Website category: jobs
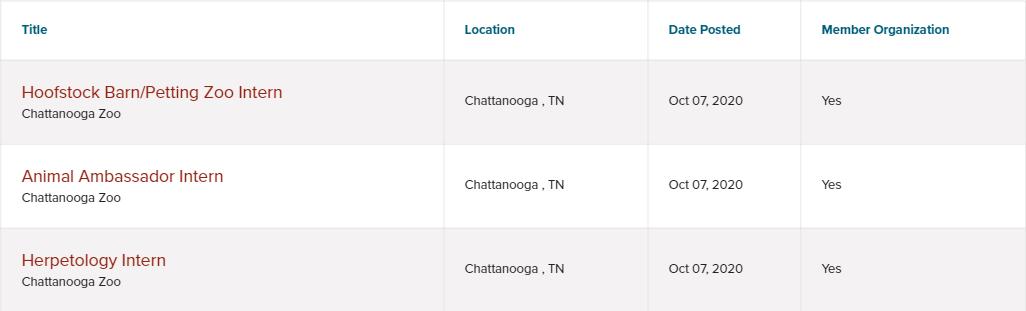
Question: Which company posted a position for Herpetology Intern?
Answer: Chattanooga Zoo

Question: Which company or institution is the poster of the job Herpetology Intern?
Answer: Chattanooga Zoo

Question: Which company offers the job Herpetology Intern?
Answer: Chattanooga Zoo

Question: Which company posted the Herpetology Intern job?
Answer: Chattanooga Zoo

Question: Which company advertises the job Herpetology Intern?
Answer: Chattanooga Zoo

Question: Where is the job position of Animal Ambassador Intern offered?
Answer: Chattanooga , TN

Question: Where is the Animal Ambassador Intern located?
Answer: Chattanooga , TN

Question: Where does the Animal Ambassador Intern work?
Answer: Chattanooga , TN

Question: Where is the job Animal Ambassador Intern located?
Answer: Chattanooga , TN

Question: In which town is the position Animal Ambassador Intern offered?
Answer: Chattanooga , TN

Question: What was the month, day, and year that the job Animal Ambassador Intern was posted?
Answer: Oct 07, 2020

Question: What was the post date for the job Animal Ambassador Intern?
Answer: Oct 07, 2020

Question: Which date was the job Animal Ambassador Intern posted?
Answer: Oct 07, 2020

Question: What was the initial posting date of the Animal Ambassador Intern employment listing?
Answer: Oct 07, 2020

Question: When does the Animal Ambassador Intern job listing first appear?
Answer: Oct 07, 2020

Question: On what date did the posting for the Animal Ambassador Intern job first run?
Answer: Oct 07, 2020